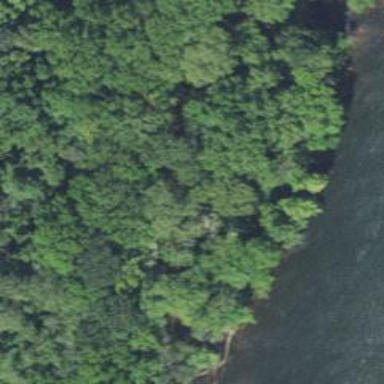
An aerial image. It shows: Islet covered with woodland.